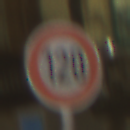
Verkehrszeichen: Geschwindigkeit120
Umgebung: Outdoor, Urban
Tageszeit: Night
Wetter: PartlyCloudy
Licht: Artificial
Jahreszeit: NotSpecified
Kontrast: HighContrast